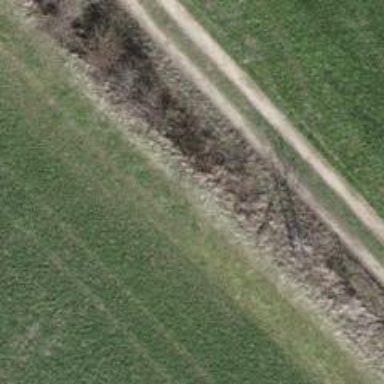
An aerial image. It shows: Hedge barrier.